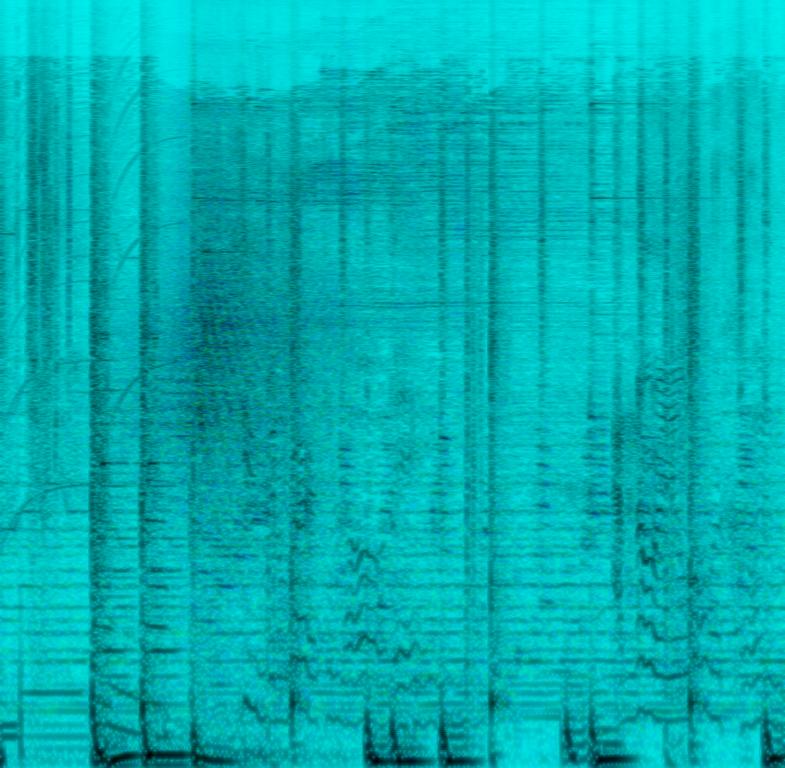
The low quality recording features a R&B song that consists of echoing harmonizing vocals, alongside passionate male vocal singing over noisy percussion, punchy snare and kick hits, pulsating synth melody, synth pad chord, shimmering shakers and sizzling triangle. It sounds romantic, passionate and emotional - like something you would slow dance to with your partner.